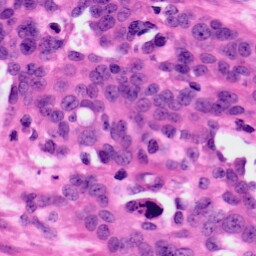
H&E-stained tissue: Ovarian